Question: I'm trying to renew a provisioning profile in Xcode, and upon hitting the renew button I am greeted with this error:

I'm aware that there are several SO posts* of people saying to simply login to the developer portal to renew profiles. However, if the button exists in Xcode, I would expect I should be able to use it. Is this a bug in Xcode or am I missing a setting that allows this correctly work?
*<URL> and
<URL>
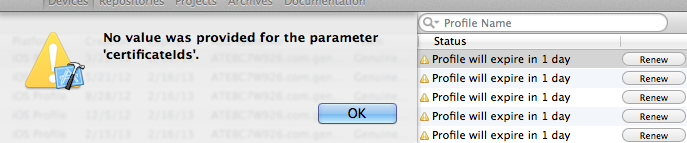
Answer: This seems like an Xcode bug. I would just go to the Developer Portal and renew the profiles there.
<URL>